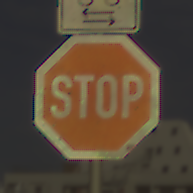
Verkehrszeichen: Stop
Zusatzzeichen oben: RichtungsangabeDurchPfeile9
Umgebung: Outdoor, Suburban
Tageszeit: MorningAfternoon
Wetter: PartlyCloudy
Licht: Natural
Jahreszeit: NotSpecified
Kontrast: HighContrast